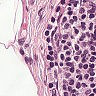
Metastatic tissue present: no